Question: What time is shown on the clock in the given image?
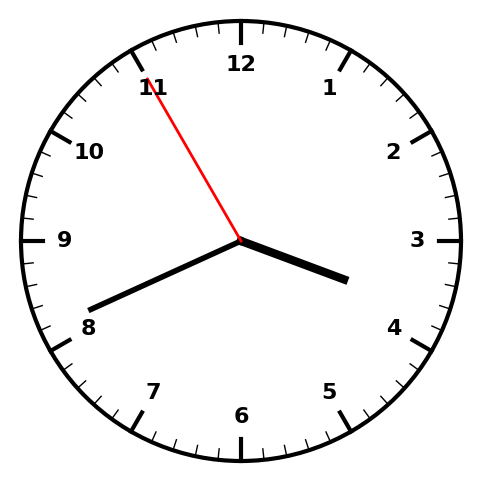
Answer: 03:40:55